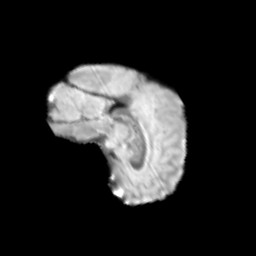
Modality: T2w
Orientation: sagittal
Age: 10
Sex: female
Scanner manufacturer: siemens
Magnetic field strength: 3 T
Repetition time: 3.8 s
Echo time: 0.07 s